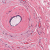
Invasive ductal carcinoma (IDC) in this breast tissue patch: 0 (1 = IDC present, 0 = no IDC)